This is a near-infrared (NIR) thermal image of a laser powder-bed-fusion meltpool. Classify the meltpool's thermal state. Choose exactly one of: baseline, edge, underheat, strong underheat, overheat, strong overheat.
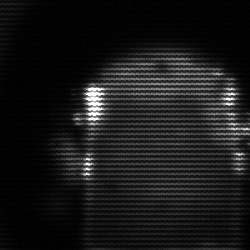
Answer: baseline